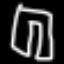
Label: pants